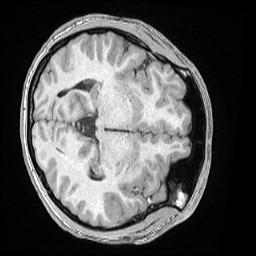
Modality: T1w
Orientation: axial
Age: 17
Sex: male
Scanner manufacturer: siemens
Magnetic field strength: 1.5 T
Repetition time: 2.04 s
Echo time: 0.00308 s